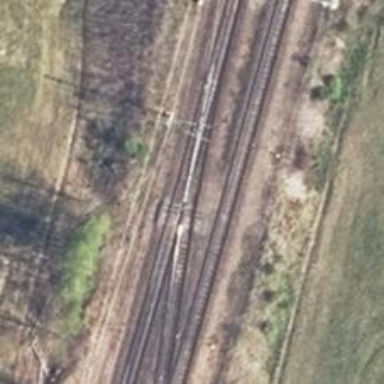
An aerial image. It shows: Railway with electrified contact lines running along embankment.